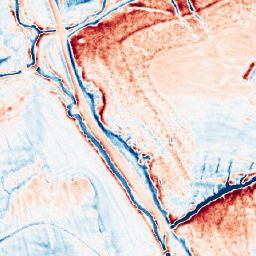
Category: classical
Decomposition family: uniform
Decomposition parameters: size: 10
Upsampling method: area
Upsampling parameters: scale: 2
Upsampling scale: 2